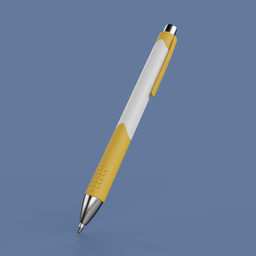
Label: tools